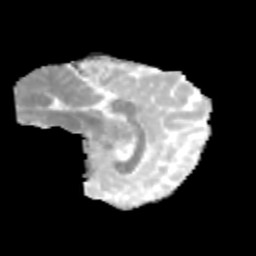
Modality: MD
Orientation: sagittal
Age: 12
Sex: female
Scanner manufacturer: siemens
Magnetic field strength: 3 T
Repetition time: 3.8 s
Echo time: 0.07 s